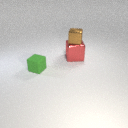
large red metal cube below small brown metal cube